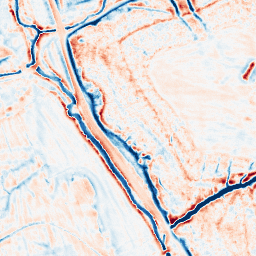
Category: edge_preserving
Decomposition family: bilateral
Decomposition parameters: d: 15
sigma_color: 25
sigma_space: 50
Upsampling method: sinc_blackman
Upsampling parameters: scale: 2
kernel_size: 16
Upsampling scale: 2